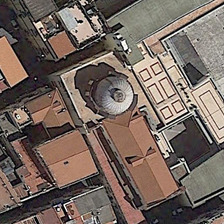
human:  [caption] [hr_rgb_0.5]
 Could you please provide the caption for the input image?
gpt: the white church are on both sides of the red buildings .

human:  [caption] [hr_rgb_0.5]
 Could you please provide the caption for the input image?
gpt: the white church is located in the center of the square .

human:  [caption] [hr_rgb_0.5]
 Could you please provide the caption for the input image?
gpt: a red church is near several red buildings .

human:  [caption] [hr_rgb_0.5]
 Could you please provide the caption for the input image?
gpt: a red church is near several red buildings .

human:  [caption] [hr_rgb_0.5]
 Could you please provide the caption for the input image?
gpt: the white church is located in the center of the square .